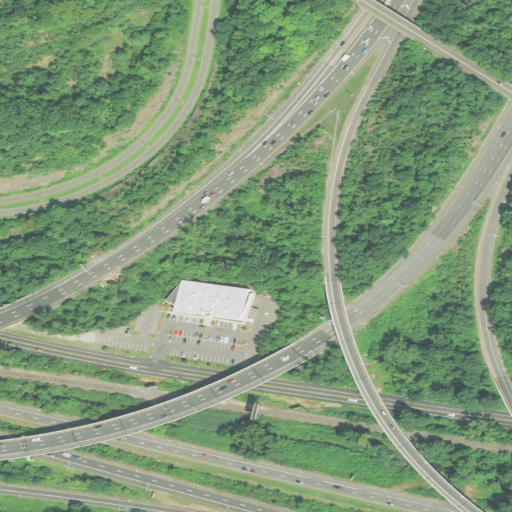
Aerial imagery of gap in Connecticut named Cooks Gap containing medium intensity development, low intensity development, open development, high intensity development, barren land, and deciduous forest